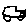
Label: car